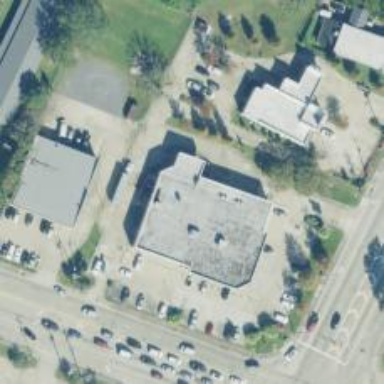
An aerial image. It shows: Pharmacy providing healthcare services.